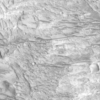
Label: not_dusty